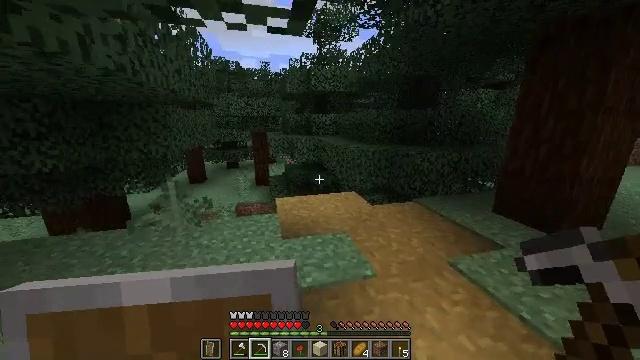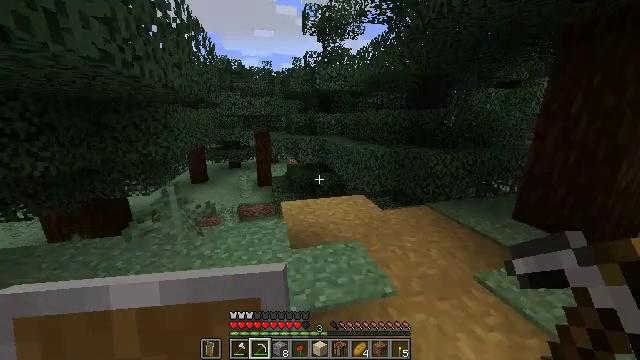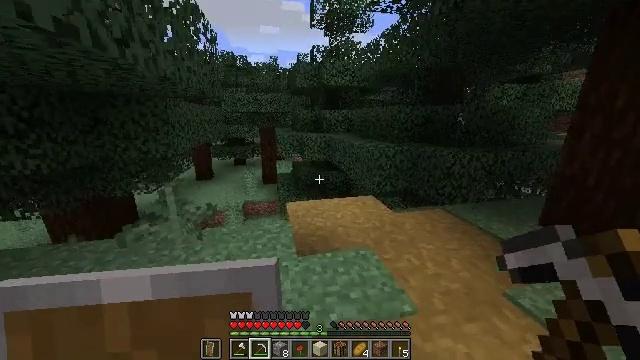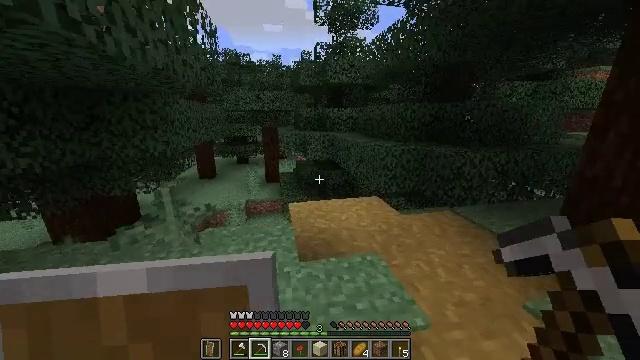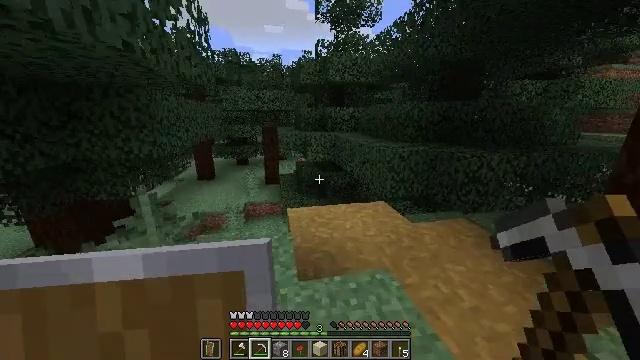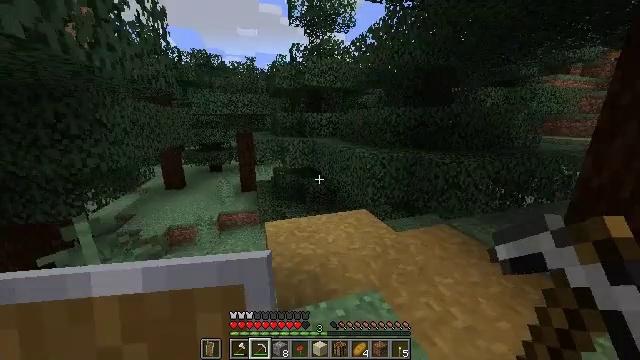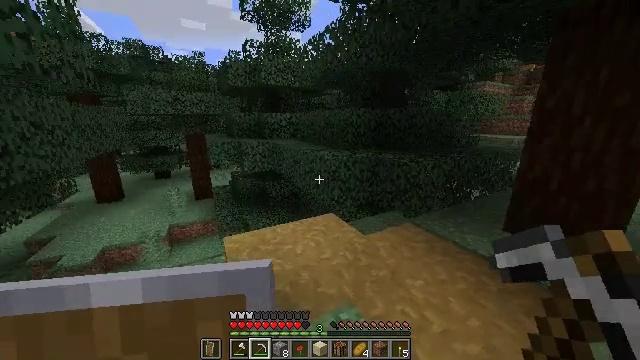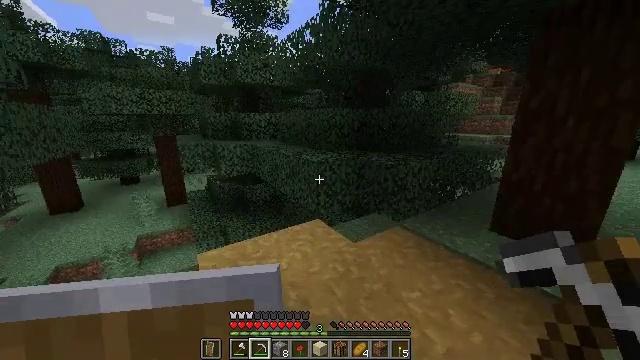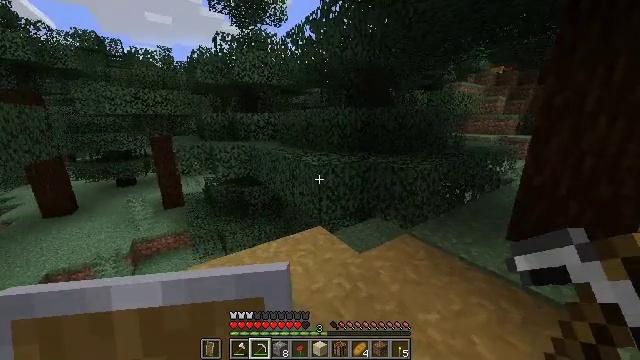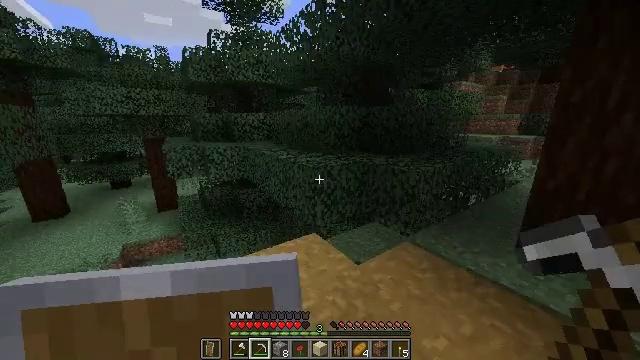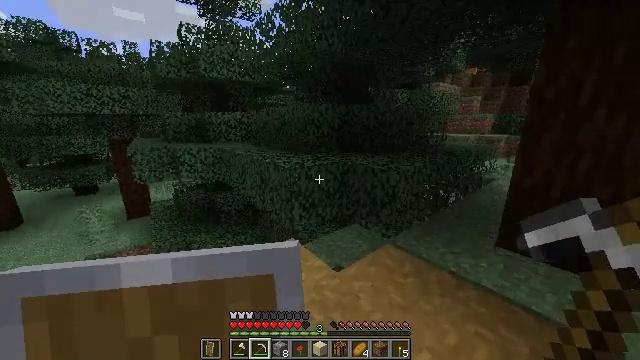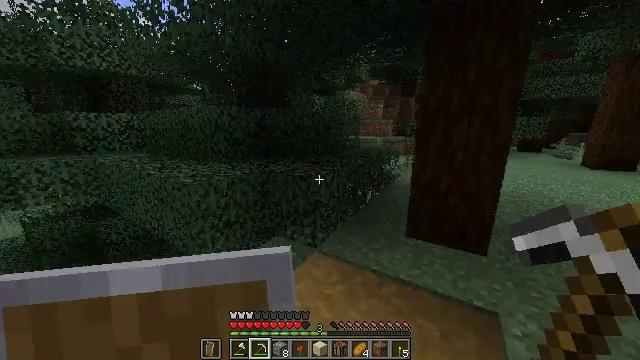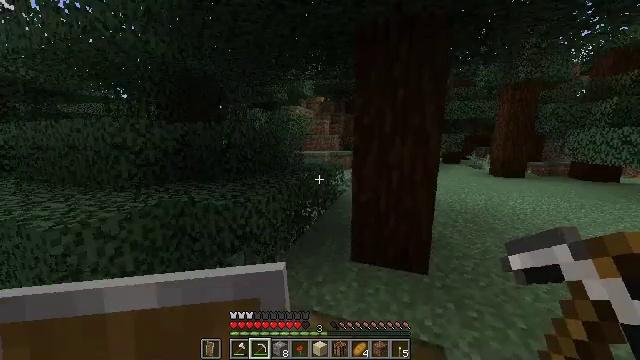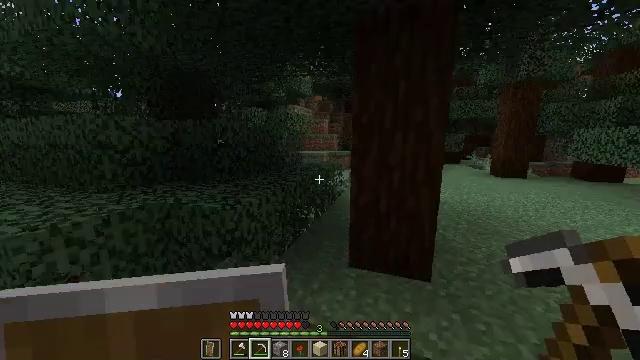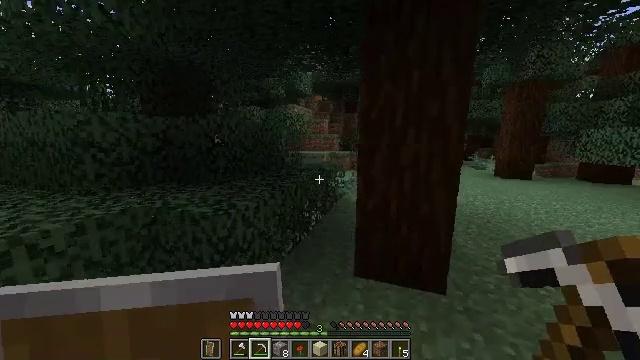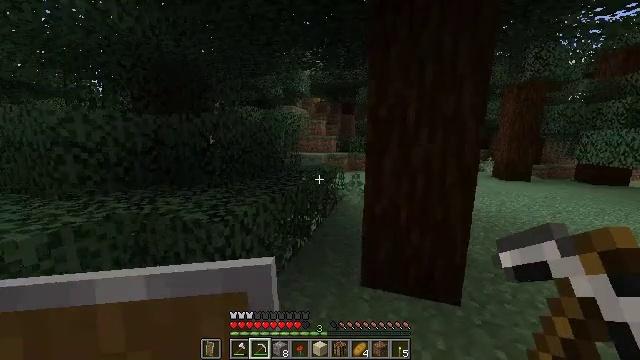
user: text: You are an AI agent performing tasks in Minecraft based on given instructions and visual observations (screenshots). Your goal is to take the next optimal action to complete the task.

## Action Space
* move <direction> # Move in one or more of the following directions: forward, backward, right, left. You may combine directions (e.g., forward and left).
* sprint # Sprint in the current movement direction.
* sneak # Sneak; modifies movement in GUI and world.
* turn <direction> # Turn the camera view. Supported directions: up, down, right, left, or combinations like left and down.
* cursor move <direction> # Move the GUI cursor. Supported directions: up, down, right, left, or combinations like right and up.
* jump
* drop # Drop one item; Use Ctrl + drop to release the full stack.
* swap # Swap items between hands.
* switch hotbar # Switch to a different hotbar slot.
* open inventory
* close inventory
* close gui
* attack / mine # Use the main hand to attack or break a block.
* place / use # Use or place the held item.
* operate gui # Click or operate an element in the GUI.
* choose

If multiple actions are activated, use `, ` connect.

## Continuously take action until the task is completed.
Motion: motion action
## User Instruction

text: Break the spruce leaves to clear the area.
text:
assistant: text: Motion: move forward, sprint
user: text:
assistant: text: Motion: move forward, sprint, turn left
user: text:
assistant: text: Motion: move forward, sprint
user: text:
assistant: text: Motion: move forward, sprint
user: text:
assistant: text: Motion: move forward, sprint, turn right and up
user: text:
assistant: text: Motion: move forward, sprint, turn right
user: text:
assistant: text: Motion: move forward, sprint, turn right
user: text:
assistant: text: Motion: move forward and move right, sprint
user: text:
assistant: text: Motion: move forward and move right, sprint
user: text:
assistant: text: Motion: move forward and move right, sprint, turn right
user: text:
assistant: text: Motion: move forward and move right, sprint, turn right and up
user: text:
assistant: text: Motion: move forward and move right, sprint, turn right and up
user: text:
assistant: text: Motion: move forward and move left, sprint
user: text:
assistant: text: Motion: move forward and move left, sprint
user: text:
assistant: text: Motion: move forward and move left, sprint, turn right
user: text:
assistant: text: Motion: move forward and move left, sprint
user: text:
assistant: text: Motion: move forward, sprint
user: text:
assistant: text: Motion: move forward, sprint
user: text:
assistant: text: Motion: move forward, sprint
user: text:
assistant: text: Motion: move forward, sprint
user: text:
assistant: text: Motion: move forward, sprint
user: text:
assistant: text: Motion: move forward and move right, sprint
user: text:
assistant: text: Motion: move forward and move right, sprint
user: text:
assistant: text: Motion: move forward and move right, sprint
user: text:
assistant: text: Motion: move forward and move right, sprint
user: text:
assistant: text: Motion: move forward, sprint
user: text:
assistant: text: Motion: move forward, sprint
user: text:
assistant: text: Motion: move forward, sprint
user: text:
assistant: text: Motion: move forward, sprint
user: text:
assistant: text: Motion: move forward, sprint